Aerial crown-view tile of a tropical tree (Barro Colorado Island, Panama), acquired 20240813:
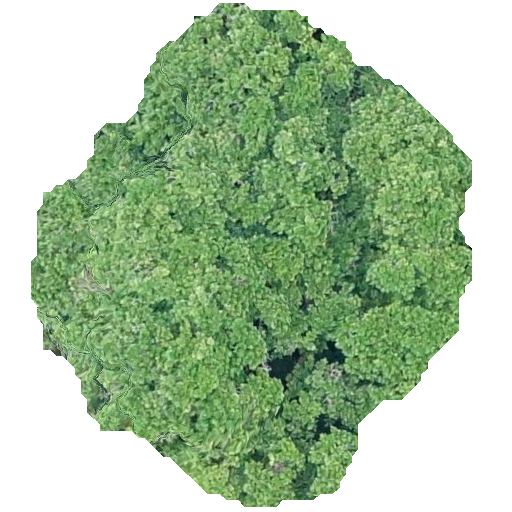
Species: Anacardium excelsum
GBIF accepted scientific name: Anacardium excelsum
Crown area: 231.257 m²